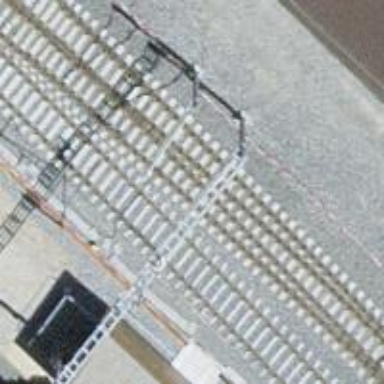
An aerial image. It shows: Single-track electrified railway siding with contact line.